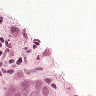
Metastatic tissue present: yes